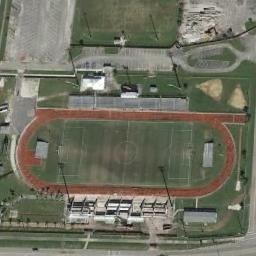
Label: ground_track_field